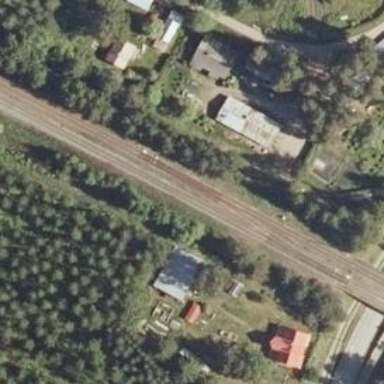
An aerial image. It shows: Continuous railway track.